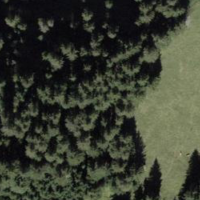
EUNIS habitat code: 43
Species observed at this site:
Parnassia palustris